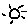
Label: sun